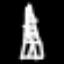
Label: The Eiffel Tower